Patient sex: M
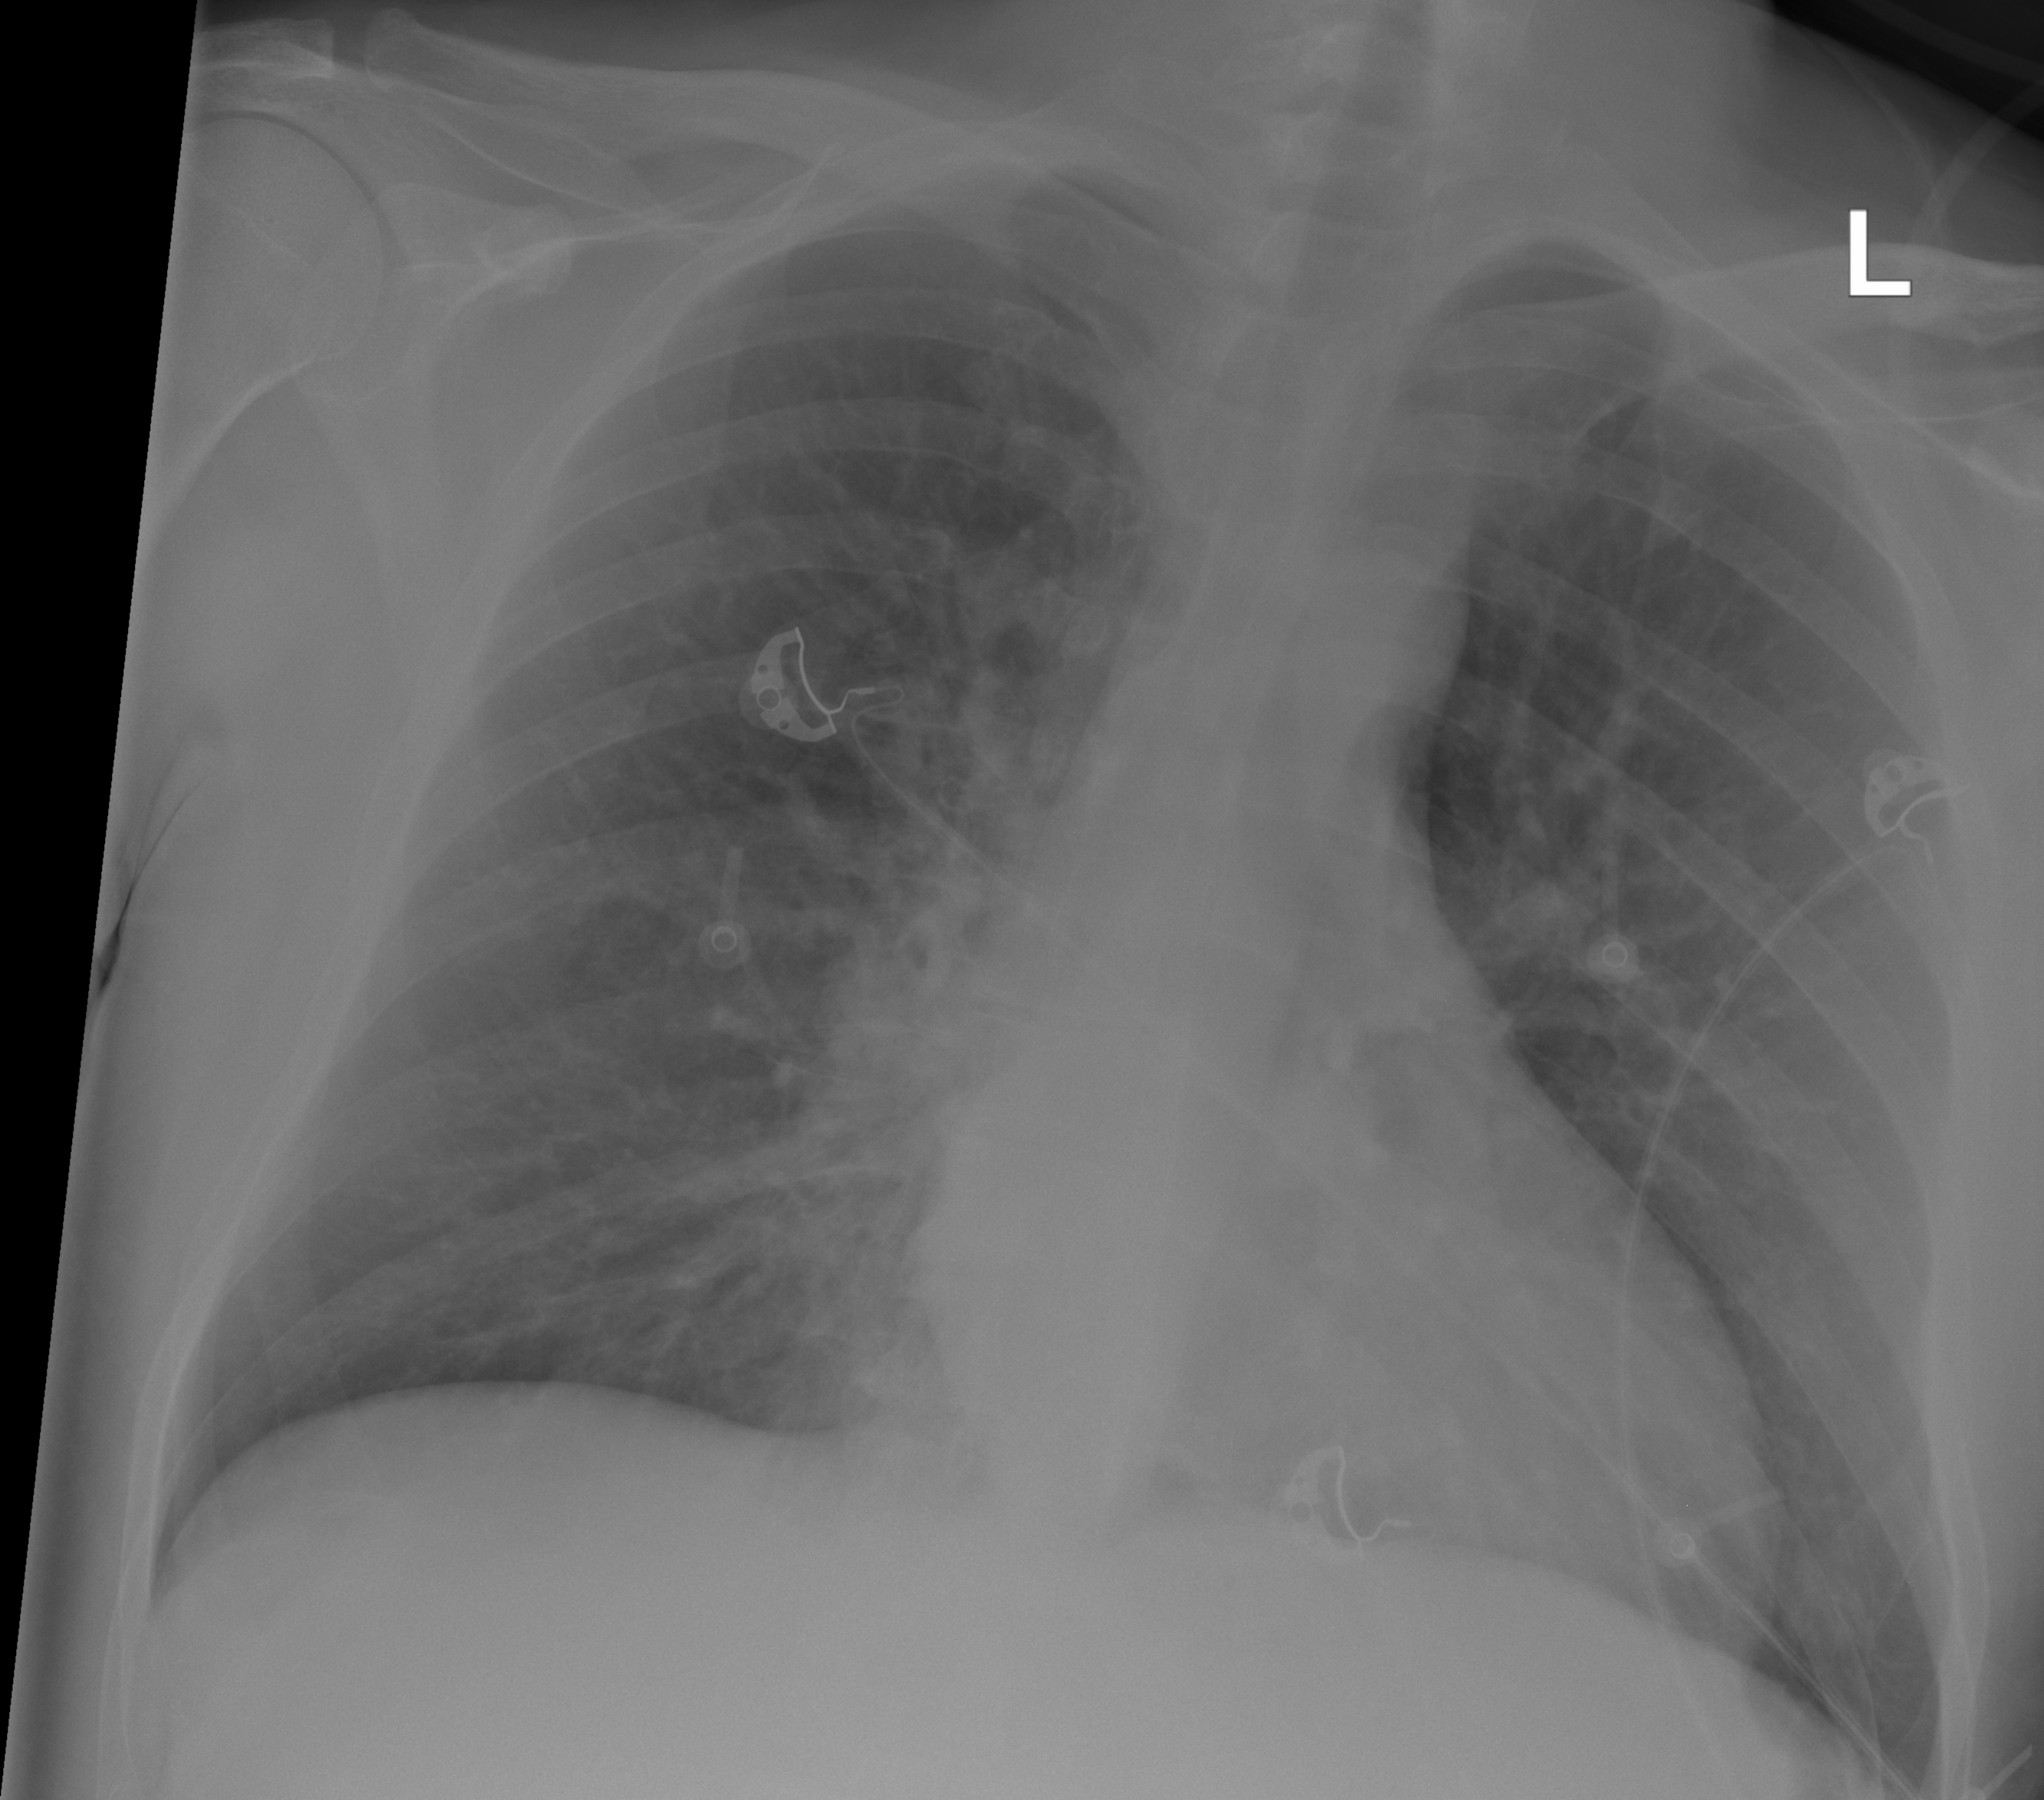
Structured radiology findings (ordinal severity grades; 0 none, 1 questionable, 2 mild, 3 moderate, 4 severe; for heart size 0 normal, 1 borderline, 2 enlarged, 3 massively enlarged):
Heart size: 1
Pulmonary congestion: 2
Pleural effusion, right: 0
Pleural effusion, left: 0
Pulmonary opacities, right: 0
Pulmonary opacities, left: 0
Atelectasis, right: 0
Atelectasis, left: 0